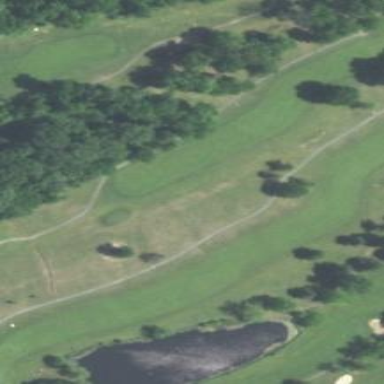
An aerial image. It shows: Well-maintained grass fairway on golf course.